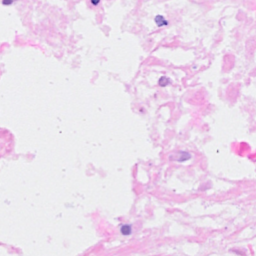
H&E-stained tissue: Breast